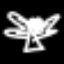
Label: angel